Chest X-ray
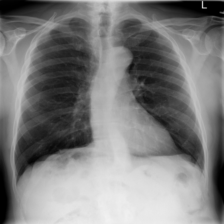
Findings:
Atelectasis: negative
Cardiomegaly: negative
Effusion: negative
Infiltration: negative
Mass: negative
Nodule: negative
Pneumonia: negative
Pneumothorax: negative
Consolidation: negative
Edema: negative
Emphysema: negative
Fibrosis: negative
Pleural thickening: negative
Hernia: negative